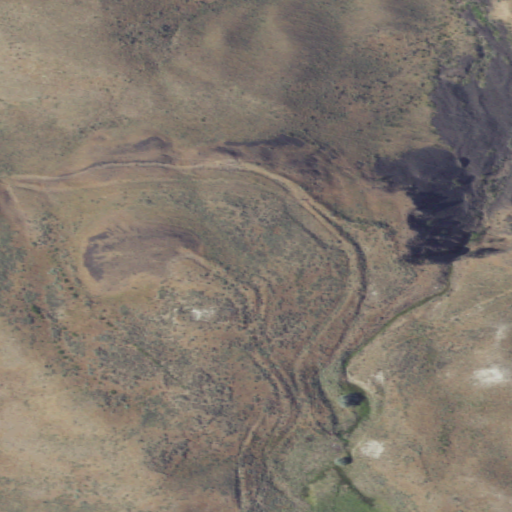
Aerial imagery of cape in Washington named Stormy Point containing grassland and shrub